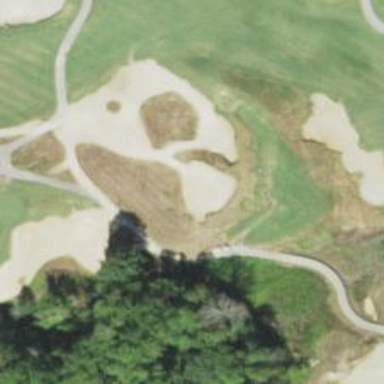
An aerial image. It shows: Footway that serves as golf path.